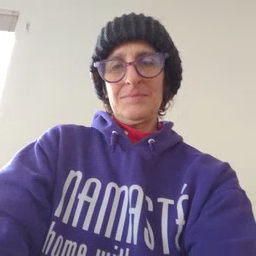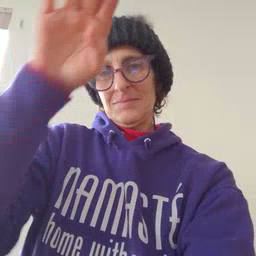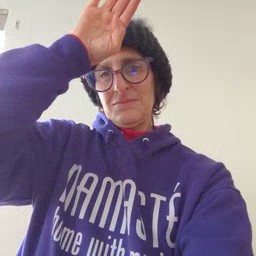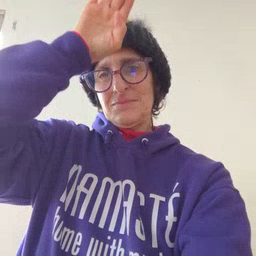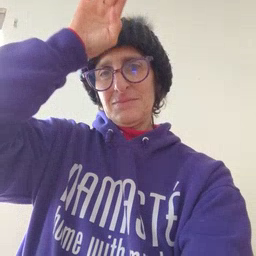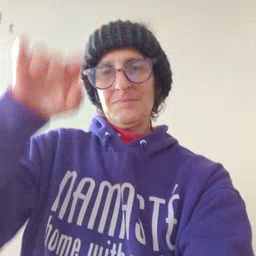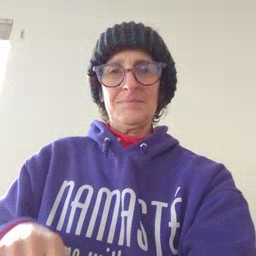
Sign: fireman